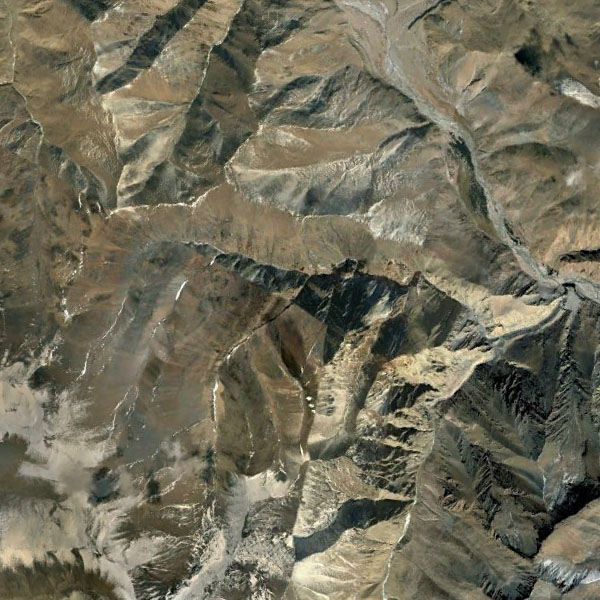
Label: Mountain